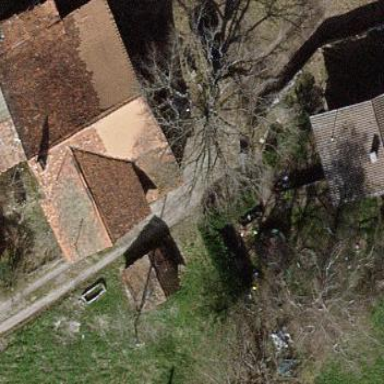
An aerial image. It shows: Farm building.